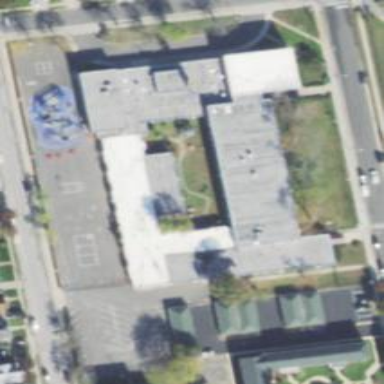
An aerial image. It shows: School.